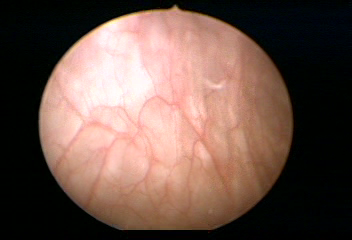
Modality: WLC
Class: Normal mucosa
Bladder cancer association: No